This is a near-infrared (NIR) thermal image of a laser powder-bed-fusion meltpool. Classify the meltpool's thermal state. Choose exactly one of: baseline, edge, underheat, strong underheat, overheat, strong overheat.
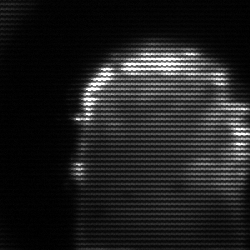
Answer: baseline